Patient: sex F, age 71
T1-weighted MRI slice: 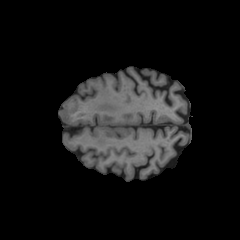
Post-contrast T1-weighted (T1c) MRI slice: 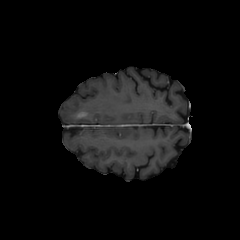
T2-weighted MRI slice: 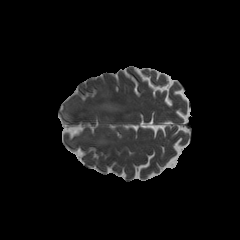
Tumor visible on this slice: yes
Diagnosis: Glioblastoma, IDH-wildtype
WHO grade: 4